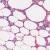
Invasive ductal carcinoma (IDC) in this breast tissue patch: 0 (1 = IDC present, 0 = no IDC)